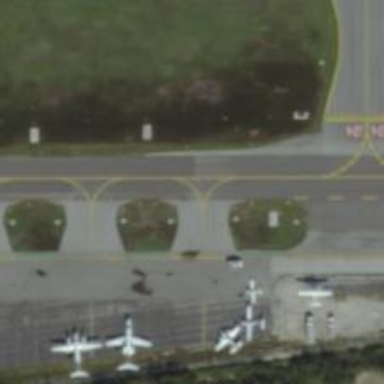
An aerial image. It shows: Image of taxiway at airport.